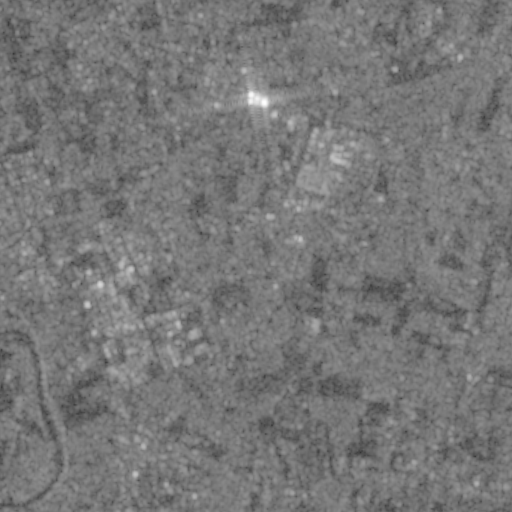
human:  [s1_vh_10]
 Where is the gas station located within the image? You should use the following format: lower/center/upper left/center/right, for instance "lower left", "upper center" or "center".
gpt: The gas station is located in the lower left of the image.
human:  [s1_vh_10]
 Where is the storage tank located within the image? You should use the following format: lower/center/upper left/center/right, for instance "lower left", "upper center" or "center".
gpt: The storage tank is located in the lower center of the image.
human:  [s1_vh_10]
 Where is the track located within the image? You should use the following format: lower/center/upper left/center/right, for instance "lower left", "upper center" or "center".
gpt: The track is located in the lower left of the image.
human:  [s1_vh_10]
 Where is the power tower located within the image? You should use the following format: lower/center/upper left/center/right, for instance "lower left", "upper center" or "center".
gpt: There is no power tower in the image.

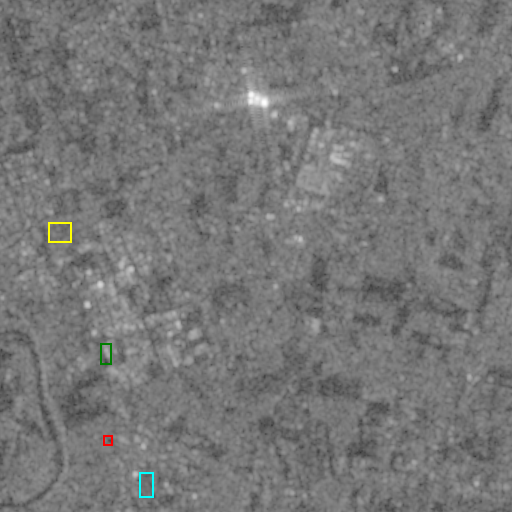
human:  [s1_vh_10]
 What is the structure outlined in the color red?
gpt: The structure outlined in red is a gas station.
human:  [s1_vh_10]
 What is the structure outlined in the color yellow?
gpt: The structure outlined in yellow is a park.
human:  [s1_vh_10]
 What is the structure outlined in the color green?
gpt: The structure outlined in green is a parking lot.
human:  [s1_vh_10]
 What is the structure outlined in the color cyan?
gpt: The structure outlined in cyan is a track.
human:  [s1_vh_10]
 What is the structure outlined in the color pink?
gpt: There is no pink outline.